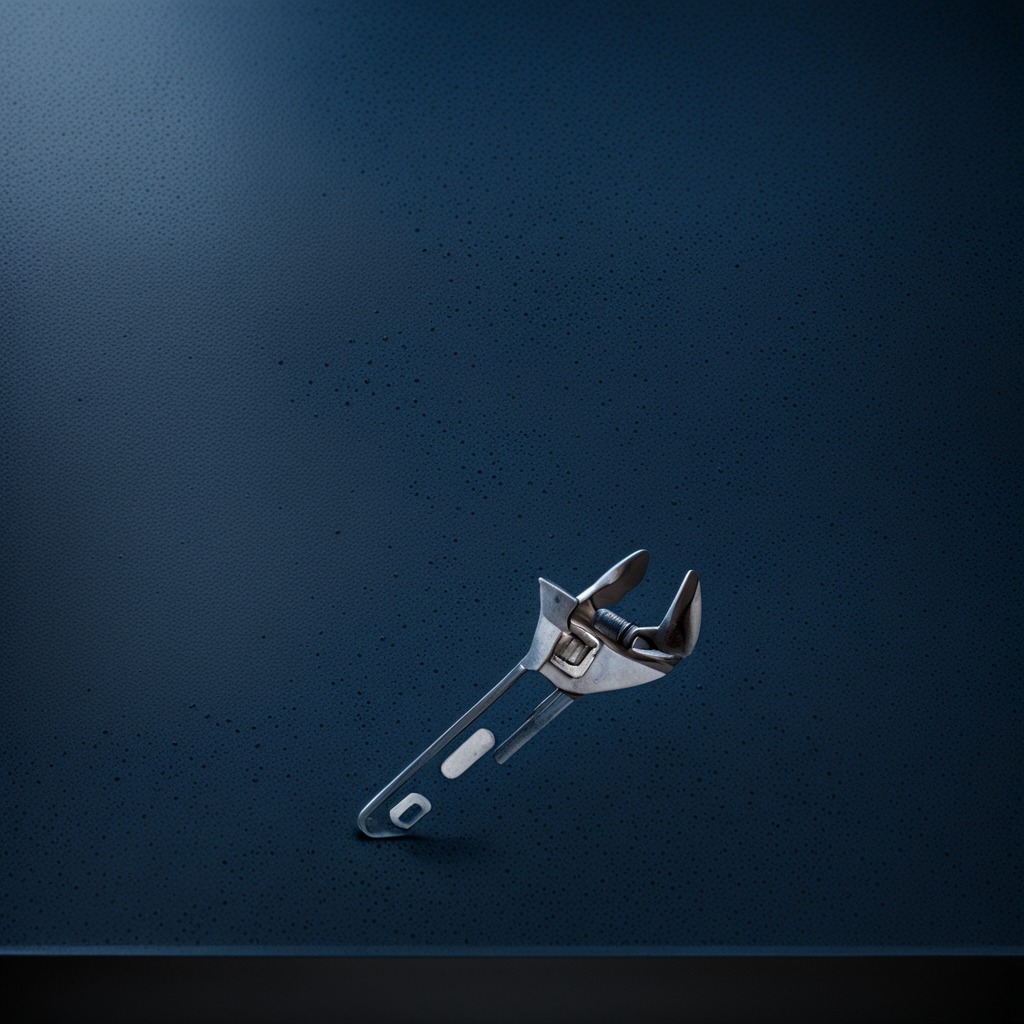
An wrench is lying on the tabletop.